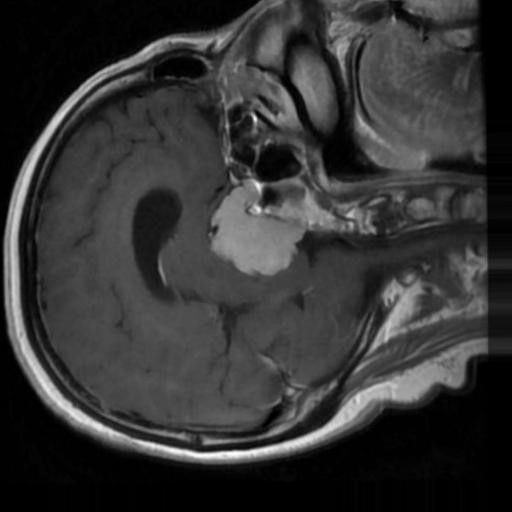
Label: brain_menin